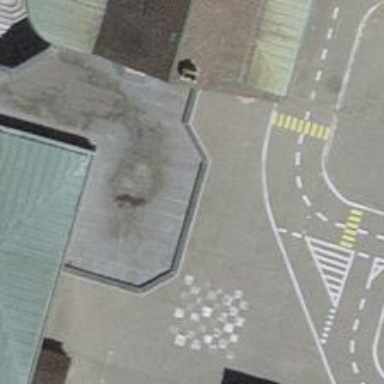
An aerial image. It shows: Steps made of asphalt.